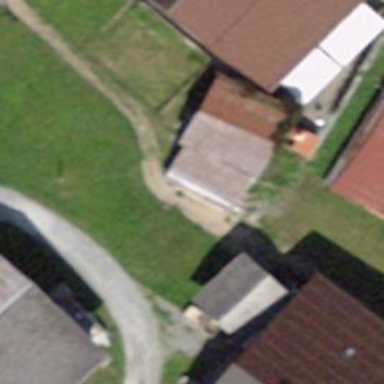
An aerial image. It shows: Barn.